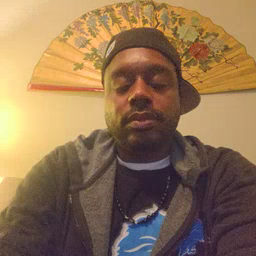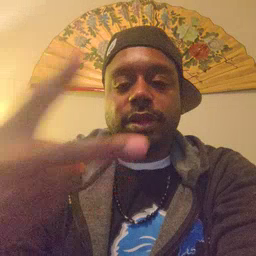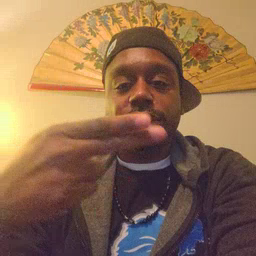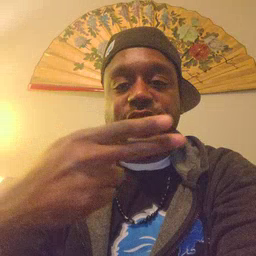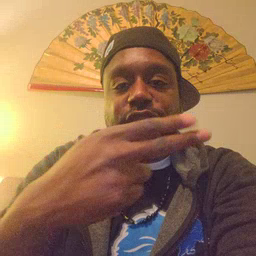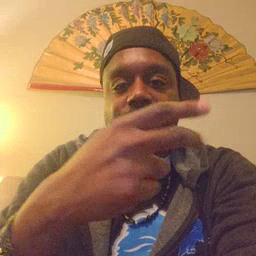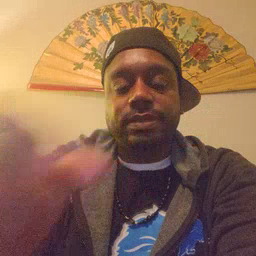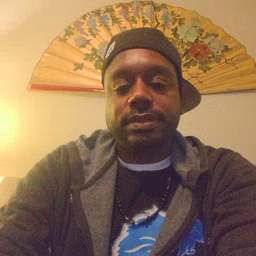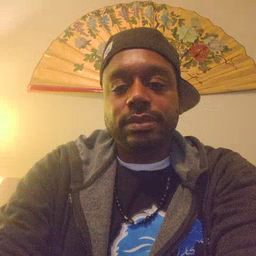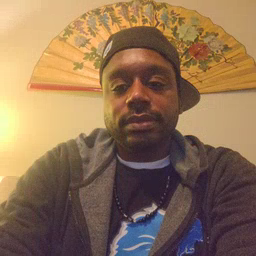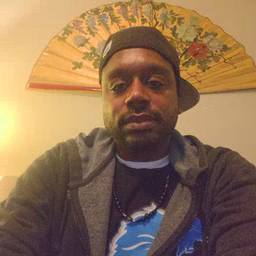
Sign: scissors